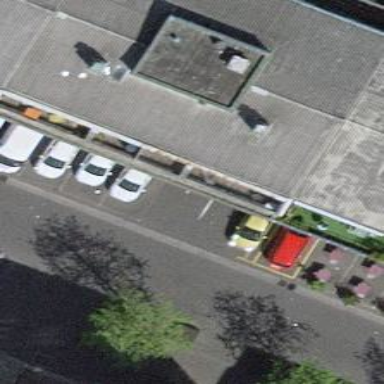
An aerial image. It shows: Car-sharing service available at this location.